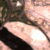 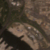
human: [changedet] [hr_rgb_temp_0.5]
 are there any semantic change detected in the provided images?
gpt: The desert area on the right part of the river is urbanized.